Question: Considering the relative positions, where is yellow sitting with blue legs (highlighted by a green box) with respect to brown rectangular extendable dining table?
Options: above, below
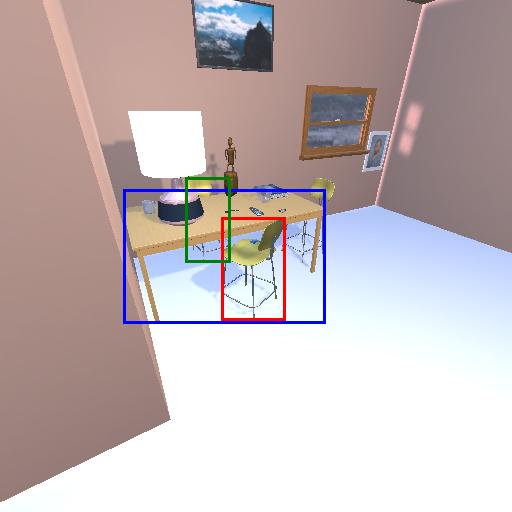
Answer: above